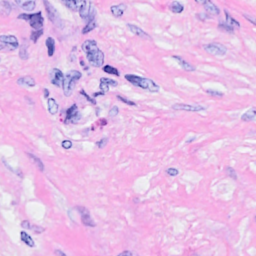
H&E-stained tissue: Breast